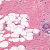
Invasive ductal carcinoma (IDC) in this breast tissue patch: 0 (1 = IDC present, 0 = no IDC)